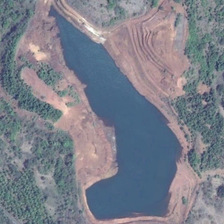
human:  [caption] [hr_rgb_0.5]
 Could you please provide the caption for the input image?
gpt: there is a pond located in a bare ground with some trees scattered around .

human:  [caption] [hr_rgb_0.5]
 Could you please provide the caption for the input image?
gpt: there is a pond located in a bare ground with some trees scattered around .

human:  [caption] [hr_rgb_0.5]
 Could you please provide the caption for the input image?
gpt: the bank of the blue pond is bald land surrounded by lush trees .

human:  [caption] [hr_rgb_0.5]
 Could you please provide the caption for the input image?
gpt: there is a pond located in a bare ground with some trees scattered around .

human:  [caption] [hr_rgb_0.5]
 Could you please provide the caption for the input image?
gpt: an irregular pond is surrounded by khaki barelands and many green trees .